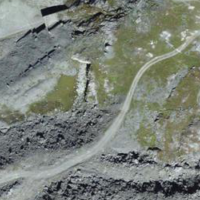
EUNIS habitat code: 48
Species observed at this site:
Marmota marmota